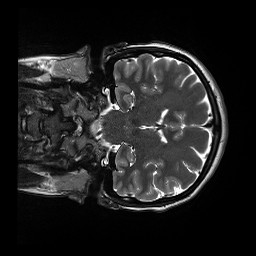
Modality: T2w
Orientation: coronal
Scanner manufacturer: siemens
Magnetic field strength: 3 T
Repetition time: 13.52 s
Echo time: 0.088 s